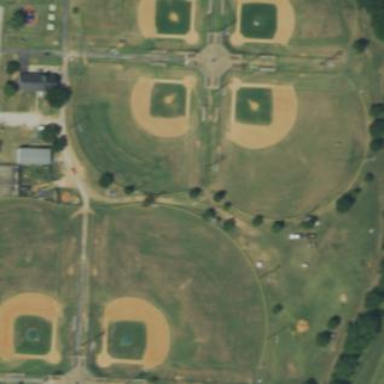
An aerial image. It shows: Baseball pitch for leisure land activities.